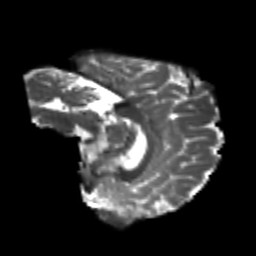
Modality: T2w
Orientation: sagittal
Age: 22
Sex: female
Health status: healthy
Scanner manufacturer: philips
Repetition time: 7.388 s
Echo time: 0.08599 s